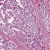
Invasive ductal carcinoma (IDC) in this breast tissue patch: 1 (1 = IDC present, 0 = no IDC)